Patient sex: F
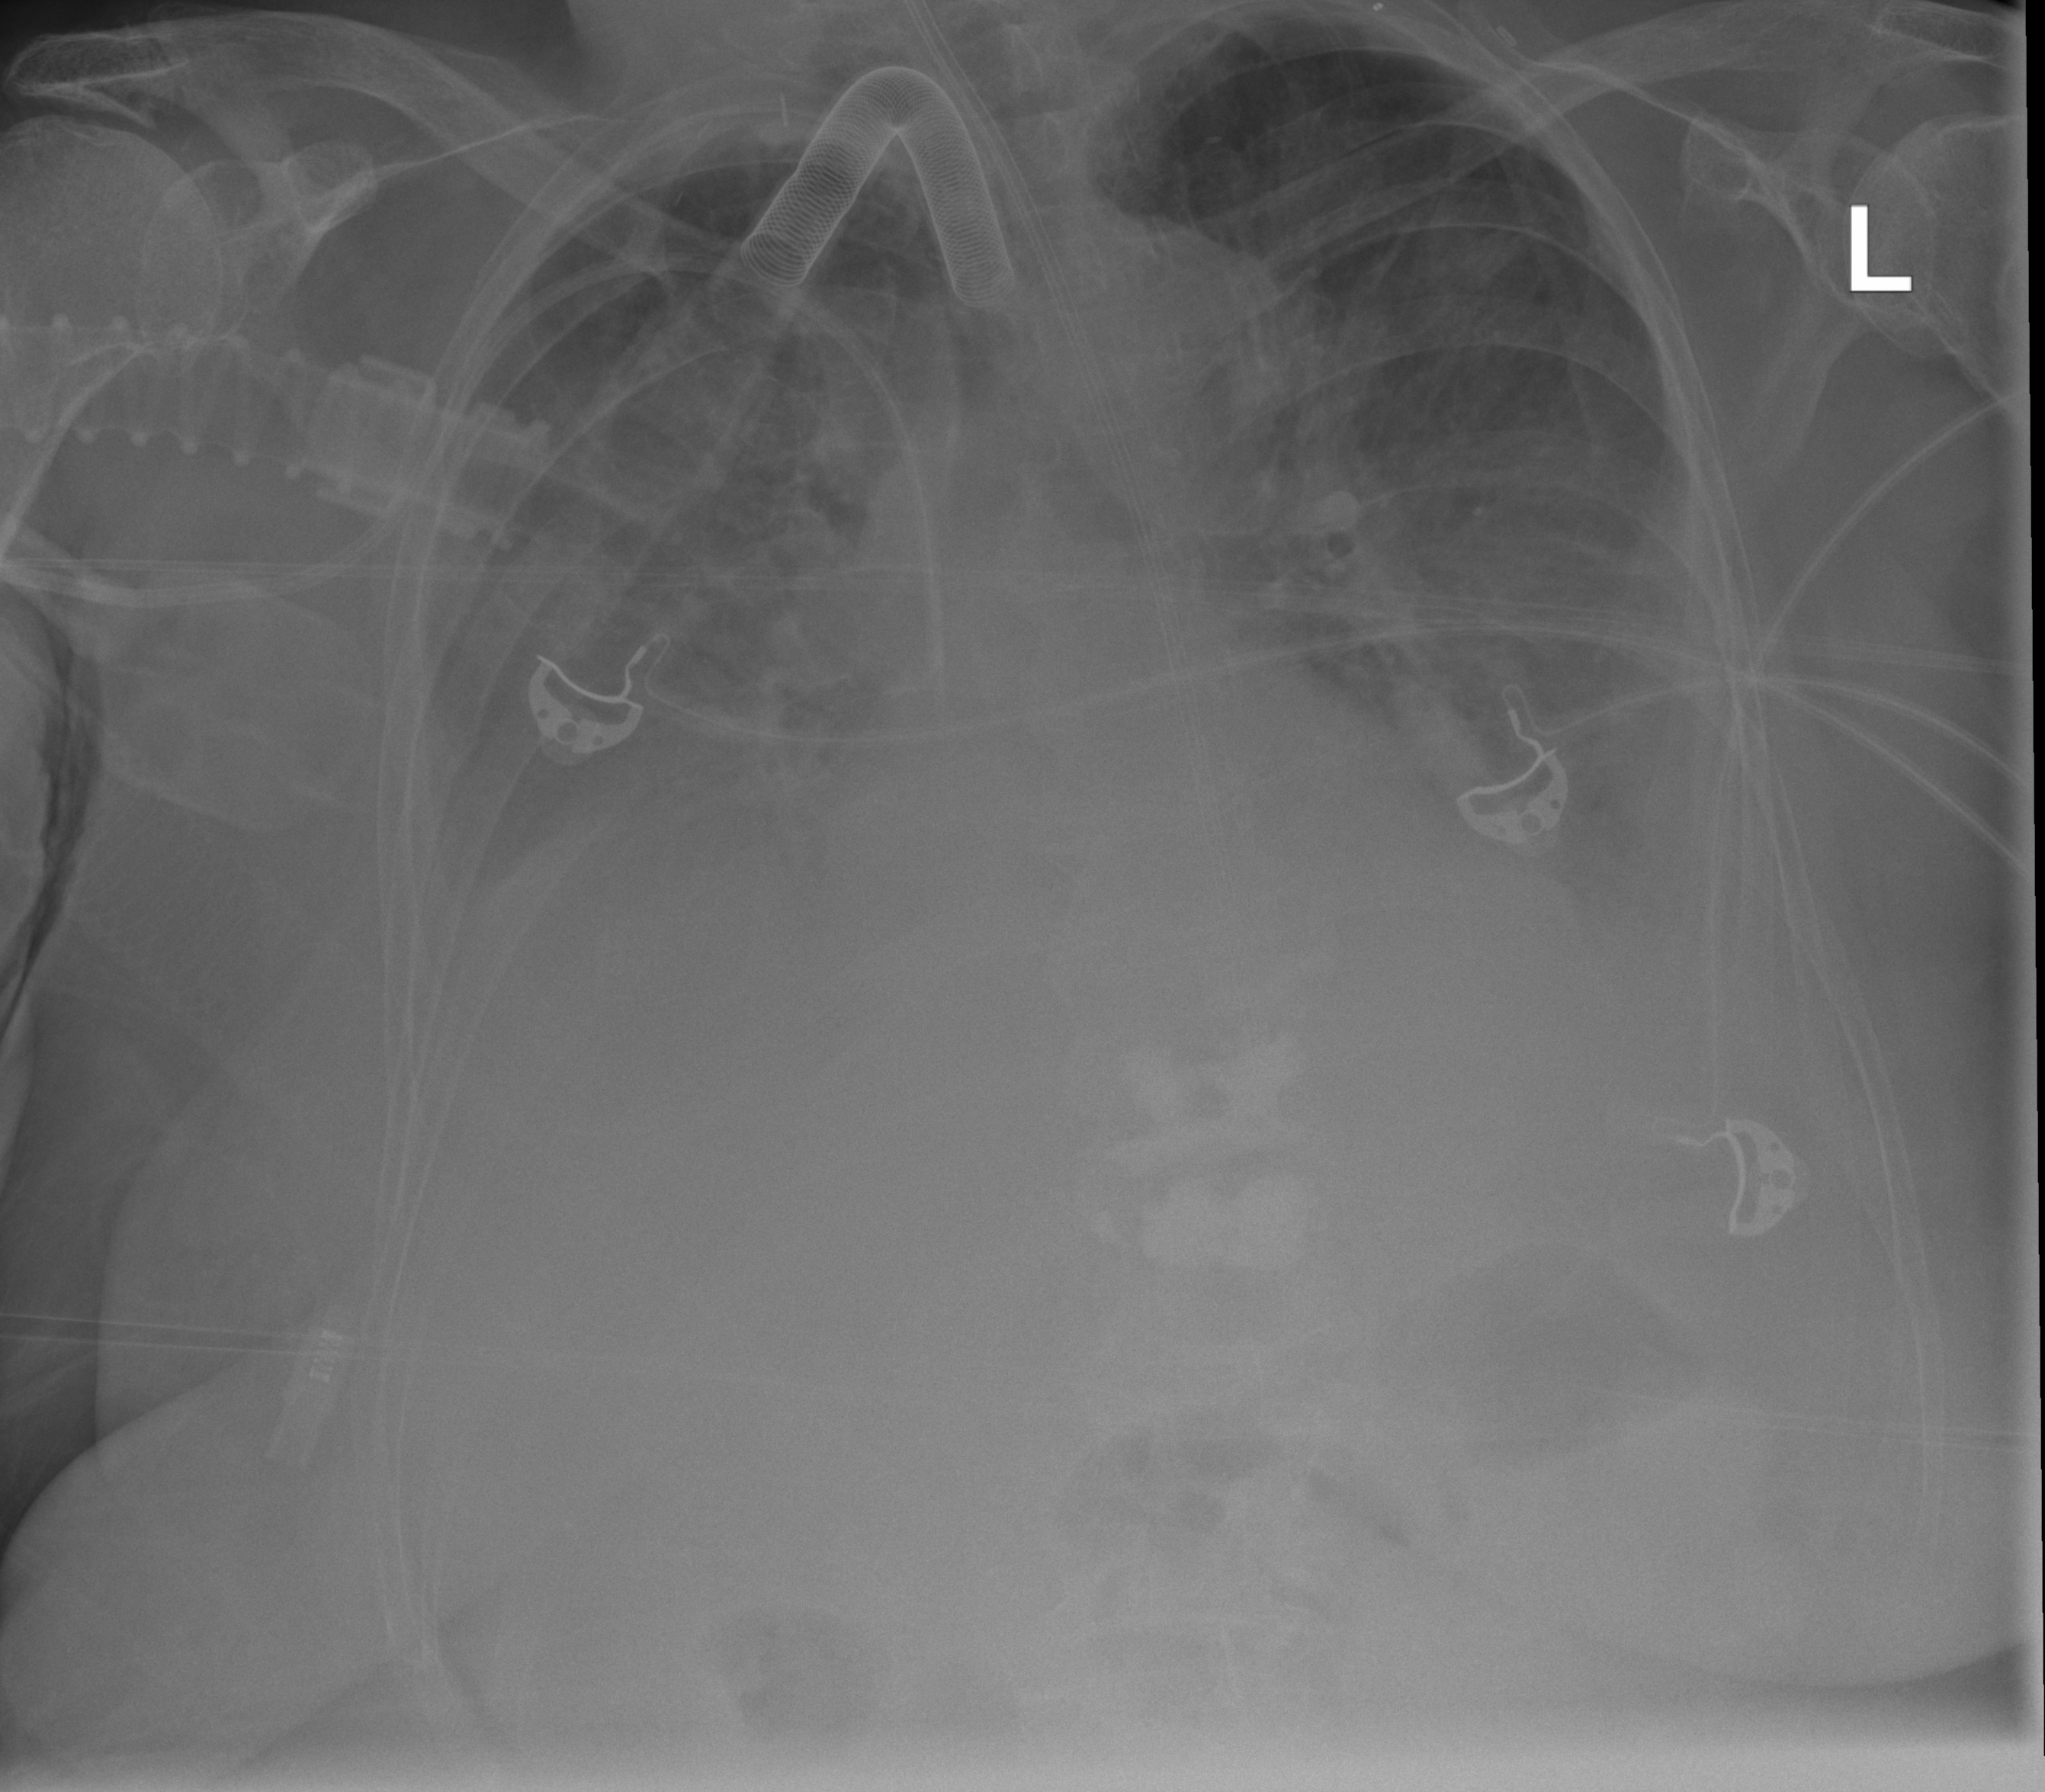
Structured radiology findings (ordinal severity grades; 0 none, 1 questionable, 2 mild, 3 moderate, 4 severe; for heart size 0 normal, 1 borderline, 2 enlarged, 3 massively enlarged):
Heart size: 0
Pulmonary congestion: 3
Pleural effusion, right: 3
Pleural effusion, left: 3
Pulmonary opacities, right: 2
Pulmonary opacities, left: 3
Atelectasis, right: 3
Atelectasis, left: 3